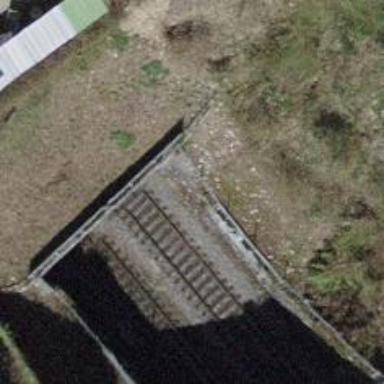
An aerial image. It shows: Railway tunnel with one electrified track and contact lines.